Question: I am using draggable menu where i drag menuitem from menu and create a dynamic control in web page
But at the time of dragging it shows menu with subitems if that menu has subitems.
It should visible only draggable menu item not subitem. Here is a screen shot how it looks like.

'''
$(".selector li").draggable({
appendTo: "body",
helper: "clone",
zIndex: 100,
});
'''
<URL>
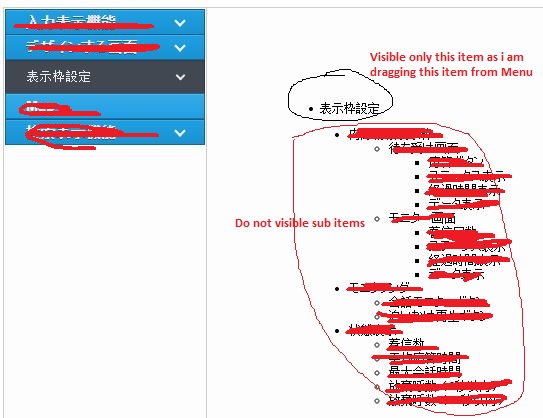
Answer: Use events.
'''
start: function( event, ui ) { ui.helper.find('ul').hide(); }
'''